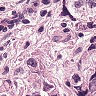
Metastatic tissue present: yes